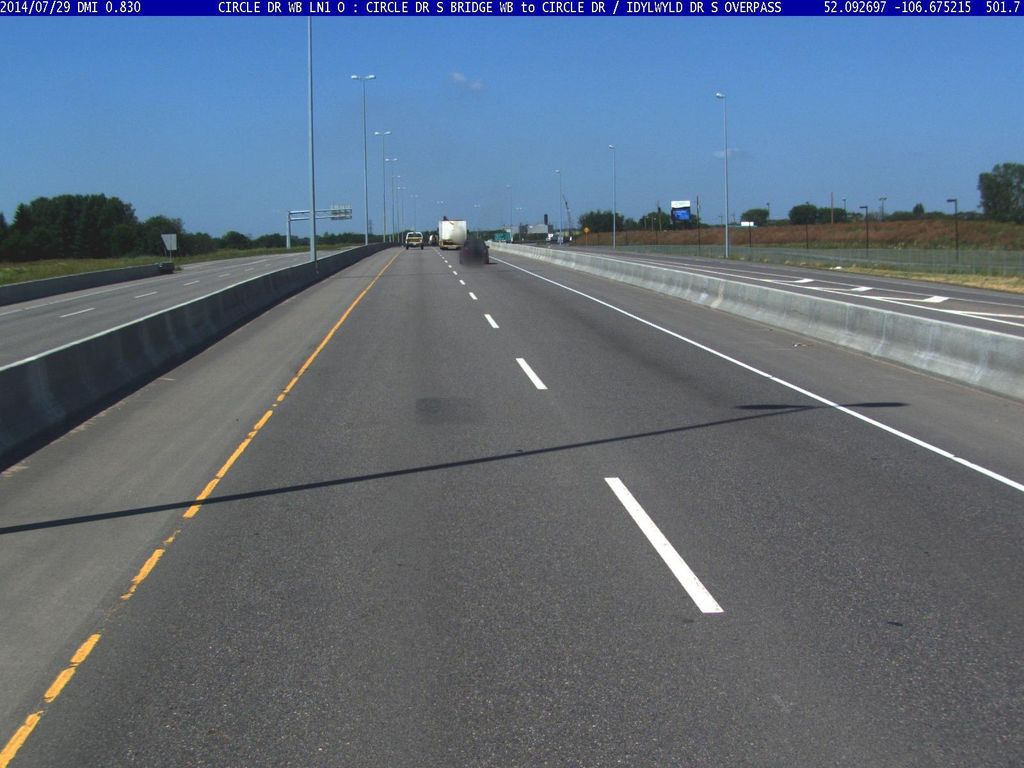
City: saskatoon